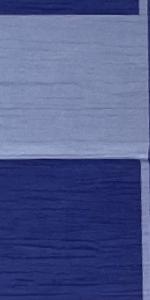
Label: Empty